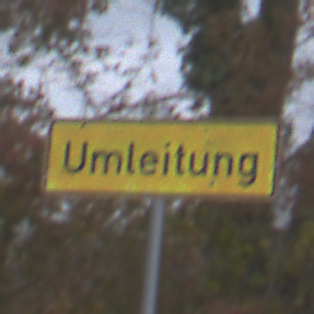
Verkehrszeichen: Umleitungsankuendigung
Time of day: MorningAfternoon
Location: Outdoor (Nature)
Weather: Overcast
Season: NotSpecified
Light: Natural